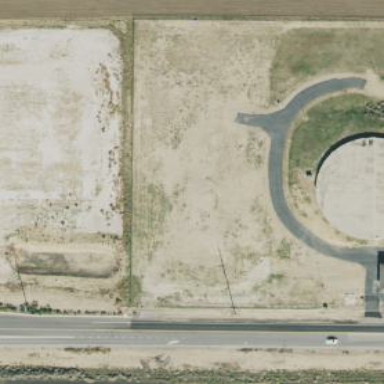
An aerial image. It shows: Water storage area.